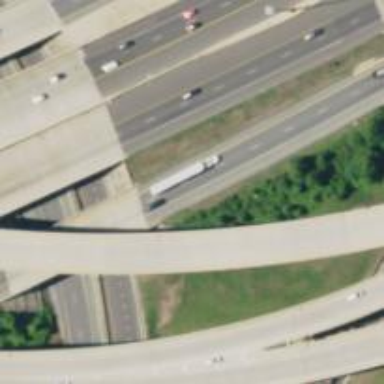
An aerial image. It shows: Motorway bridge.